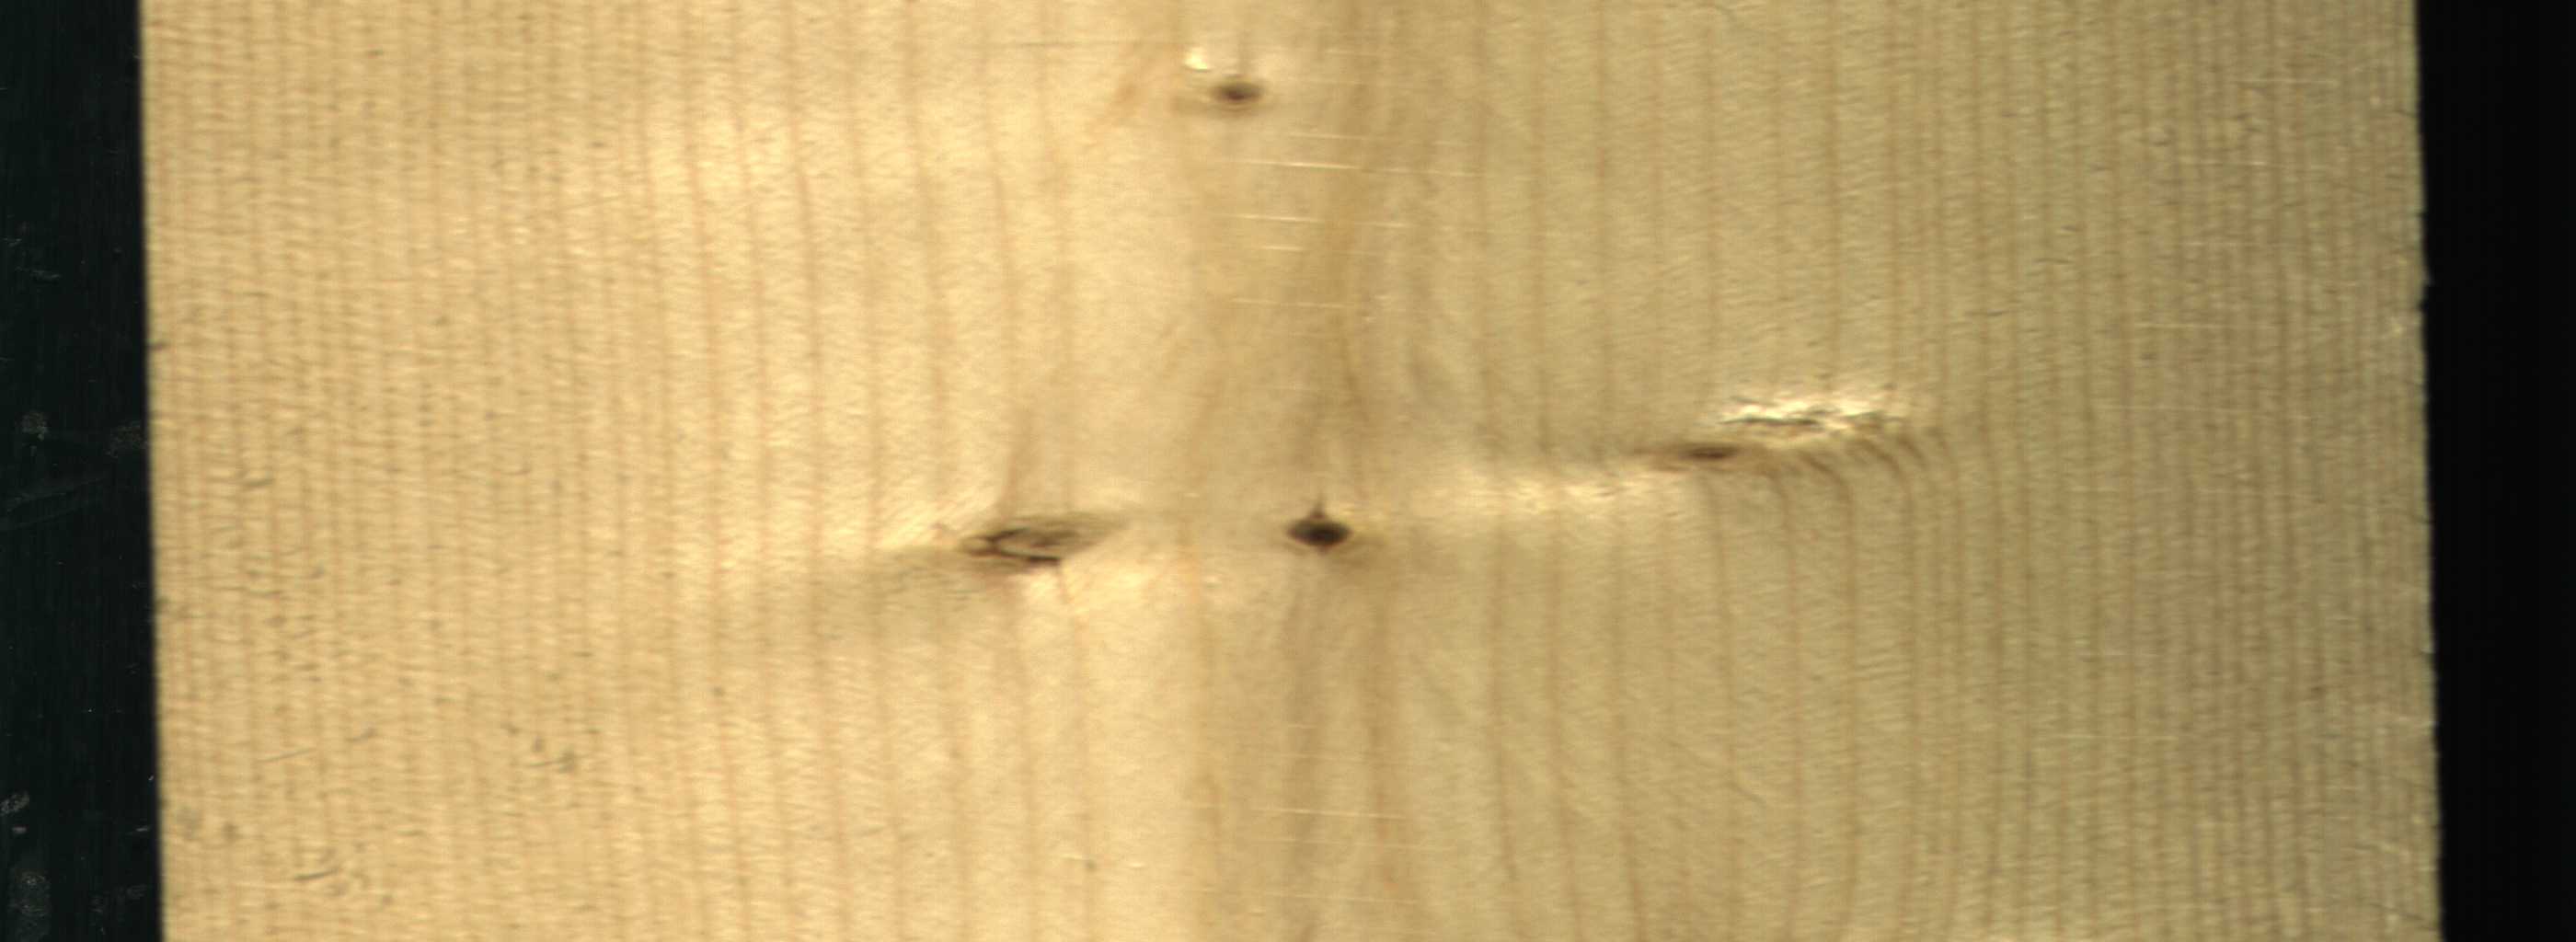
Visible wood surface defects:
Dead_Knot
Live_Knot
Live_Knot
Live_Knot